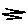
Label: zigzag